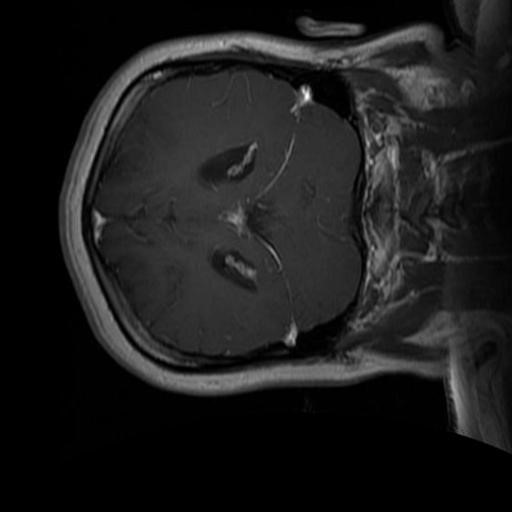
Label: brain_glioma